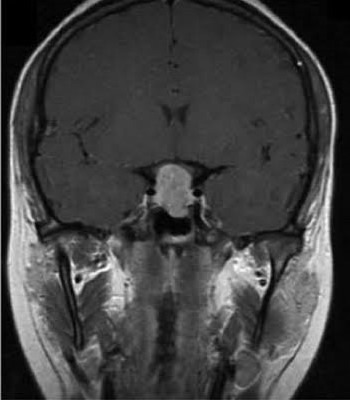
Label: pituitary